Aerial crown-view tile of a tropical tree (Barro Colorado Island, Panama), acquired 20250818:
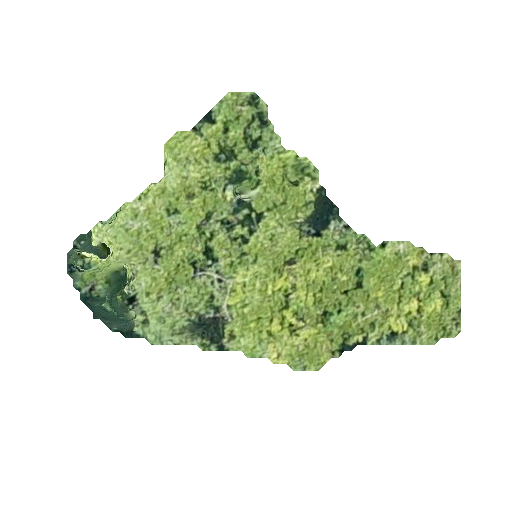
Species: Beilschmiedia tovarensis
GBIF accepted scientific name: Beilschmiedia tovarensis
Crown area: 88.212 m²